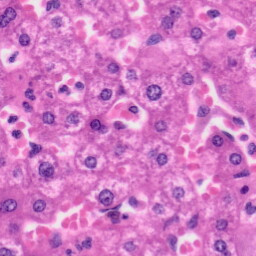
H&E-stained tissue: Liver